Brain MRI study timepoint: early_postop
T1CE (contrast-enhanced T1) slice:
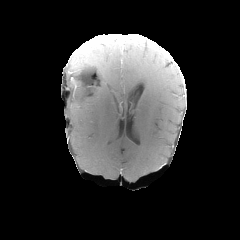
T2-FLAIR slice:
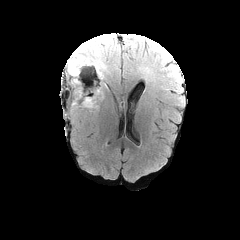